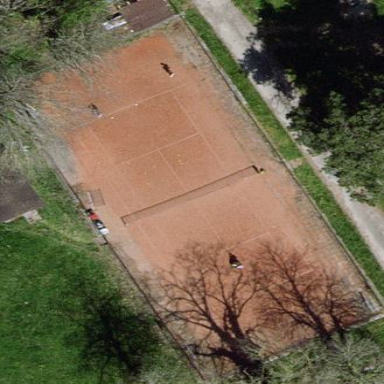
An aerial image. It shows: Tennis court on the leisure land pitch.